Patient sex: M
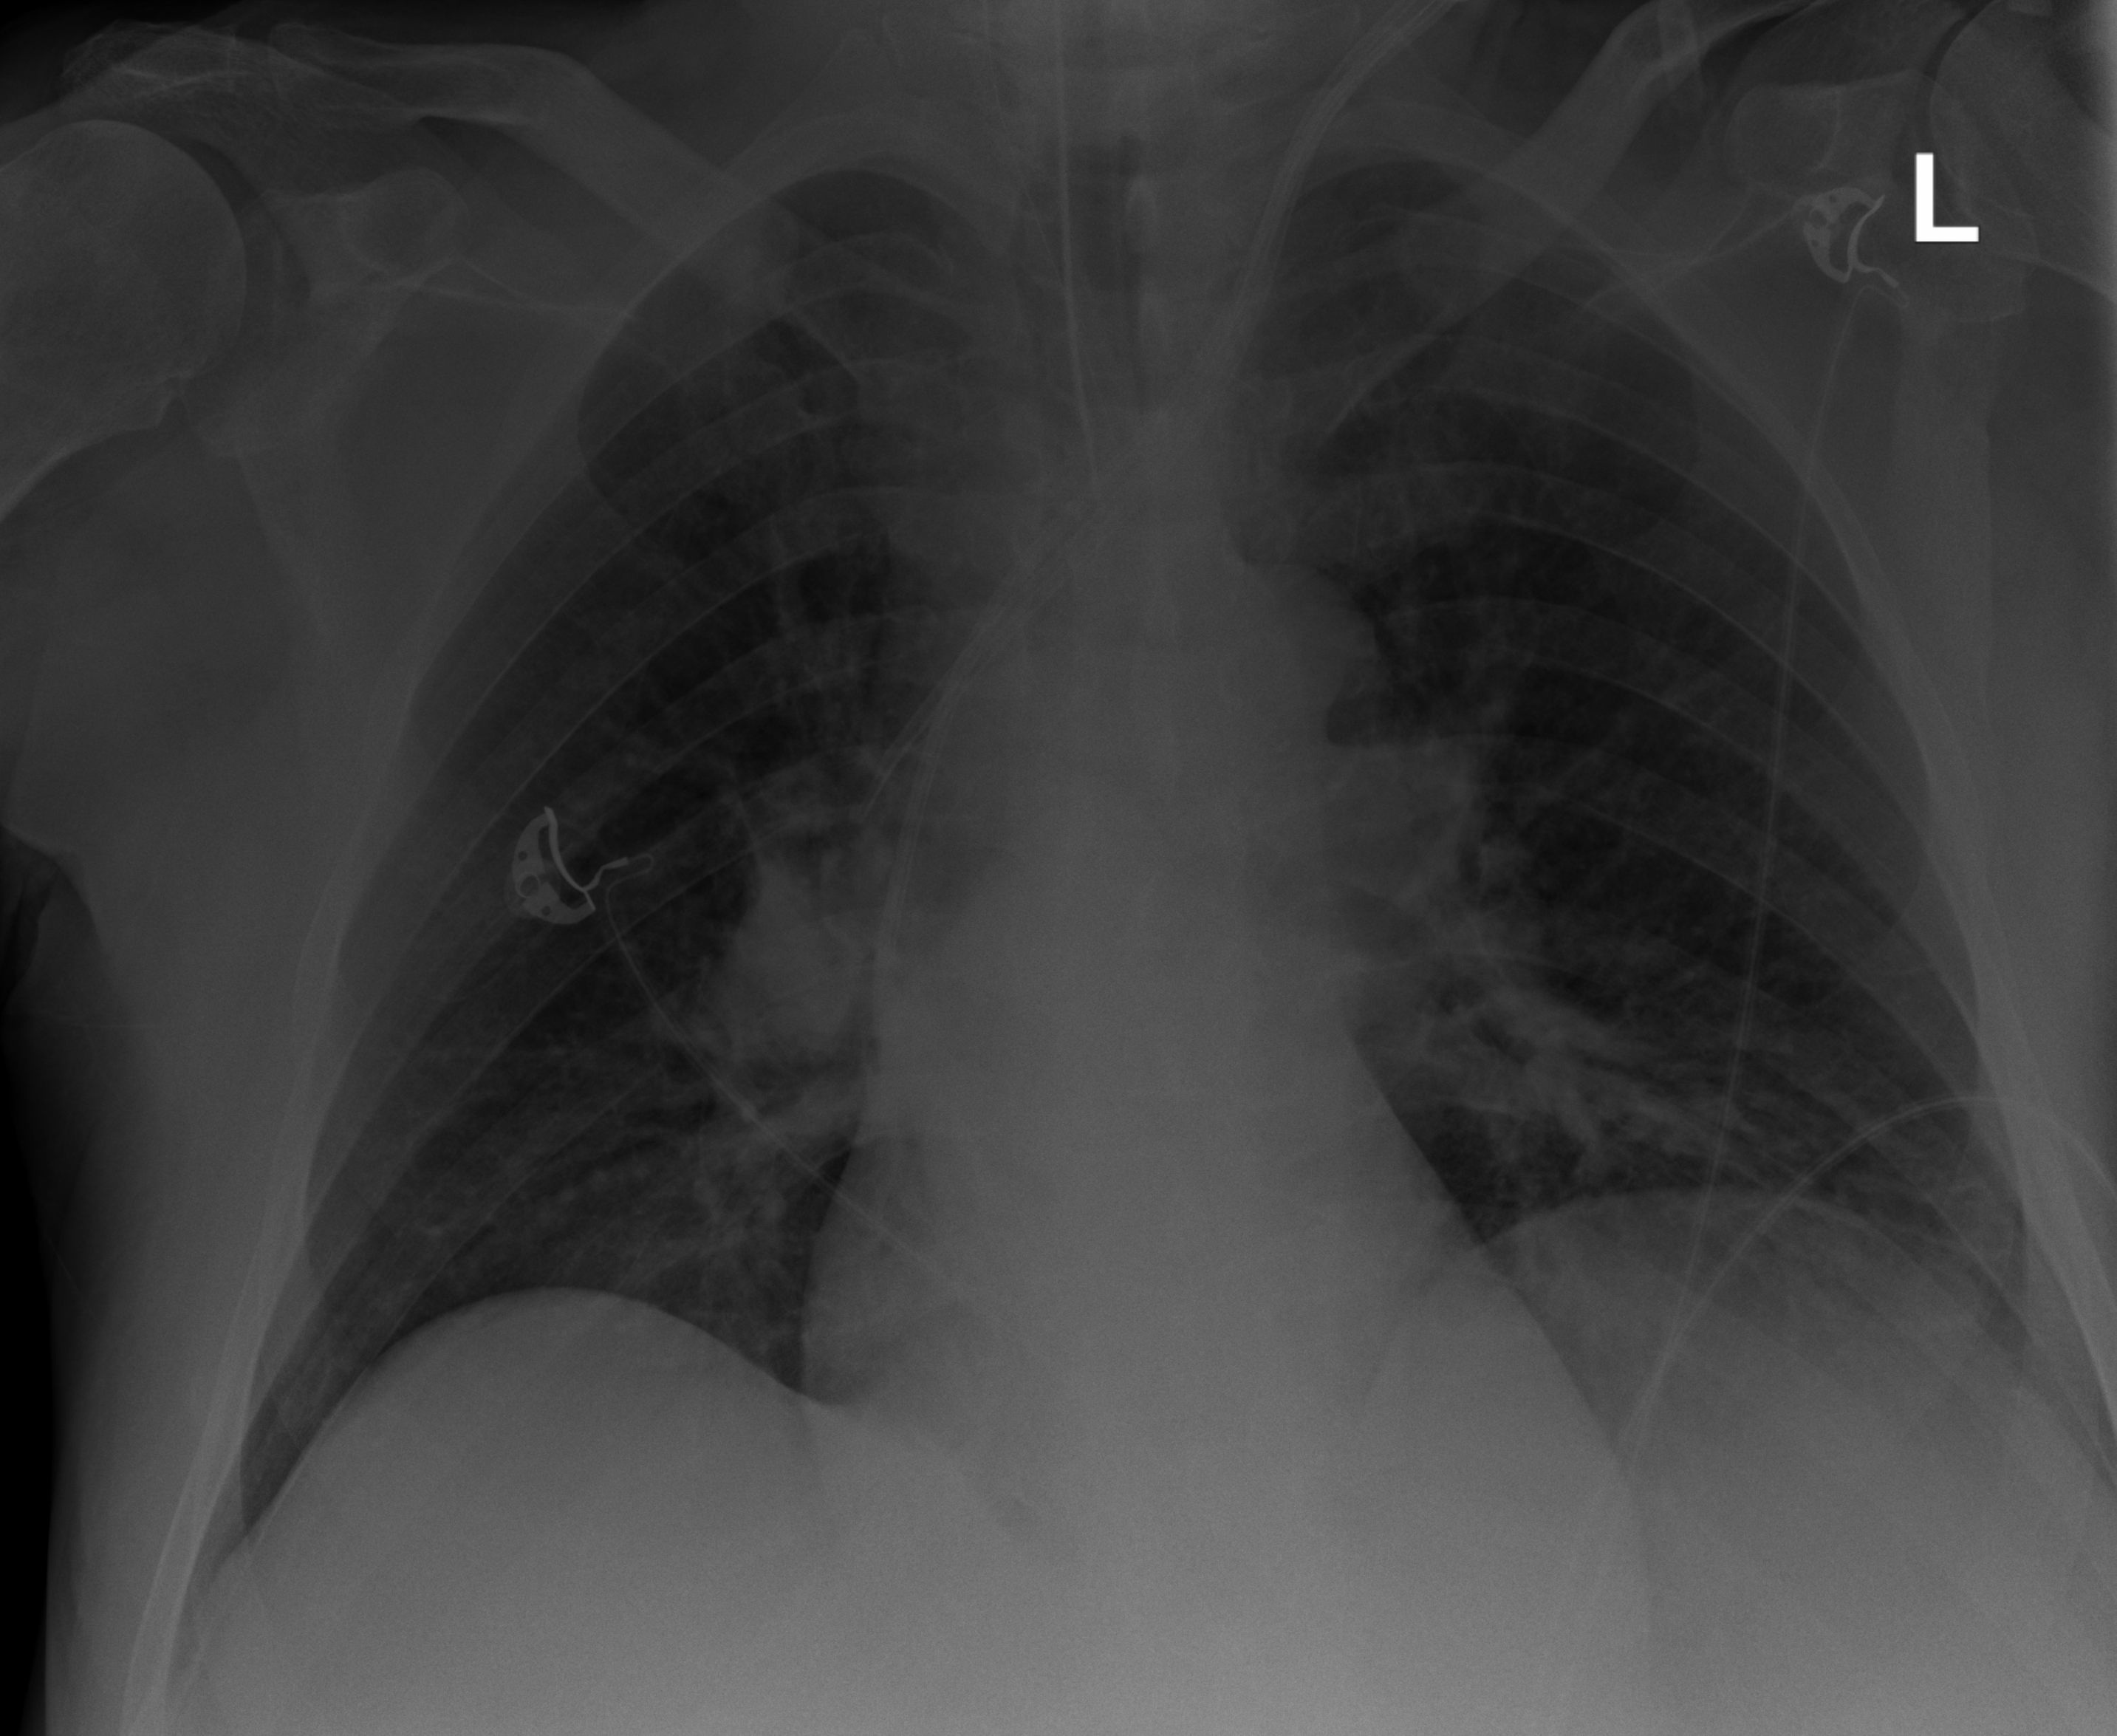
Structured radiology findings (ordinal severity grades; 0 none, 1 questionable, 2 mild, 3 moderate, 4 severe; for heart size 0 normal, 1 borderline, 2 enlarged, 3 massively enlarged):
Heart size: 1
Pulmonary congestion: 0
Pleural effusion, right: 0
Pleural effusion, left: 2
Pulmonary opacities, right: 0
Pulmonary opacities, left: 0
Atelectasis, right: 2
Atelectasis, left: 2